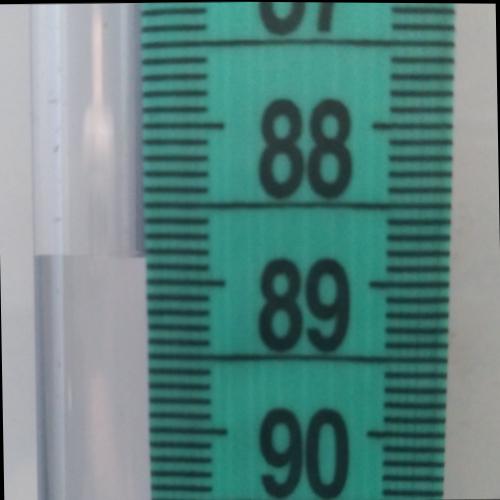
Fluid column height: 88.8 cm